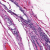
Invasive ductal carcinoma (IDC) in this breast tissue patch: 0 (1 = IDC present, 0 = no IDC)